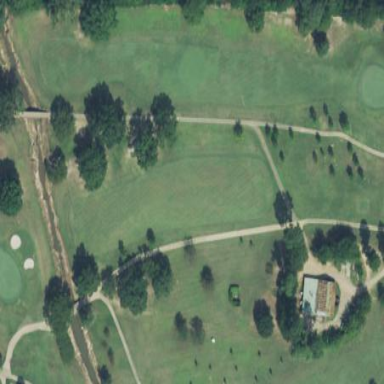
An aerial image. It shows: Golf fairway surrounded by grass.